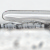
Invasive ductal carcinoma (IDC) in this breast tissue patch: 0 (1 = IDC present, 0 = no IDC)